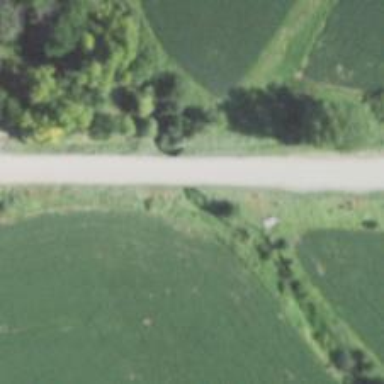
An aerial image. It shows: Culvert tunnel.